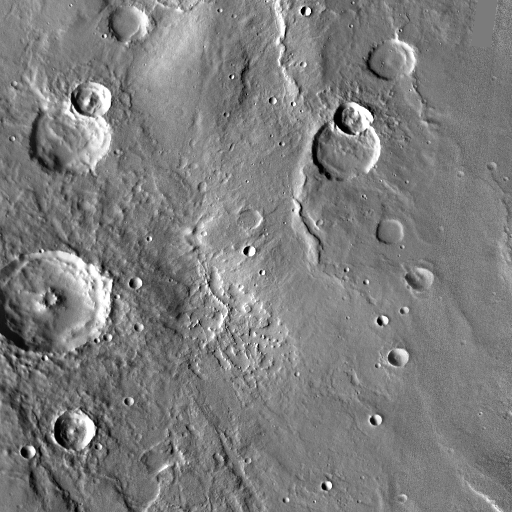
Crater classes present: Background, Other, Layered, Buried, Secondary